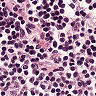
Metastatic tissue present: no